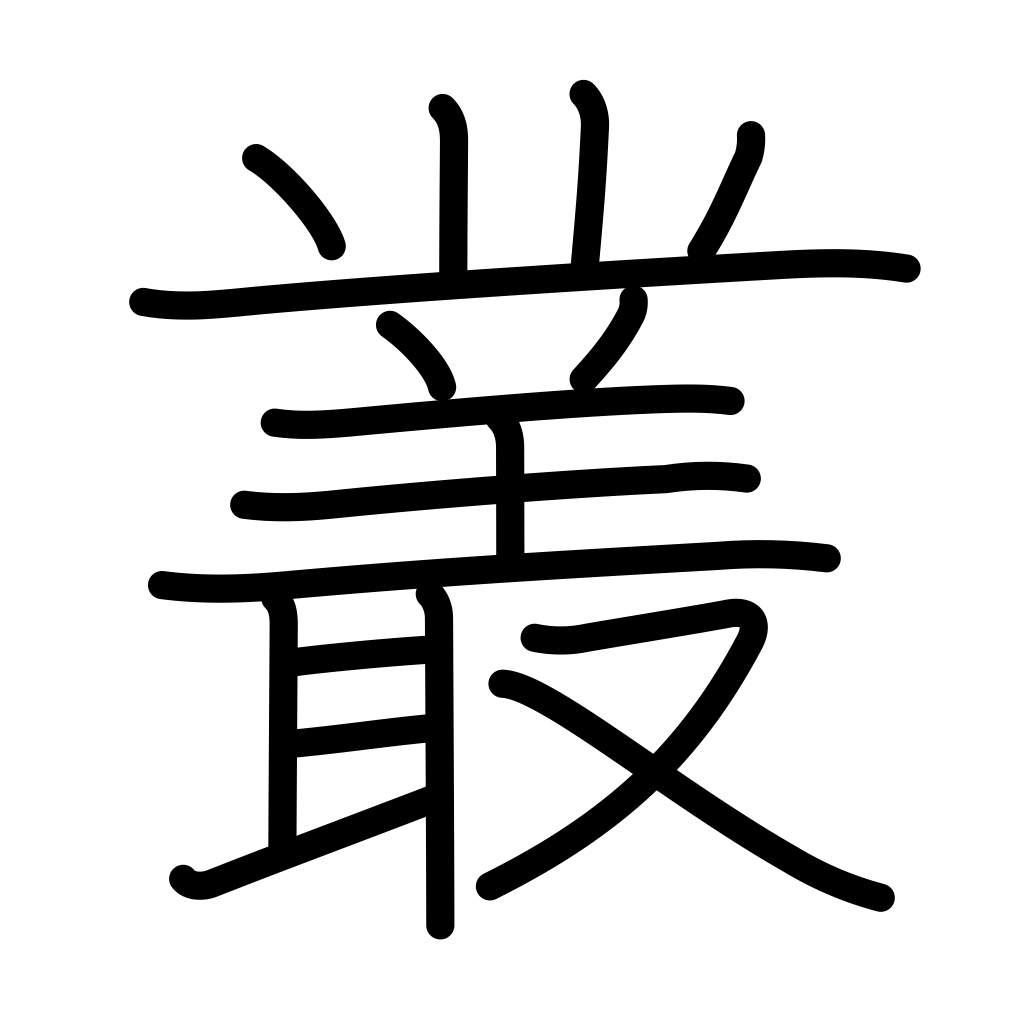
Meaning: plexus, clump of bushes, thicket